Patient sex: F
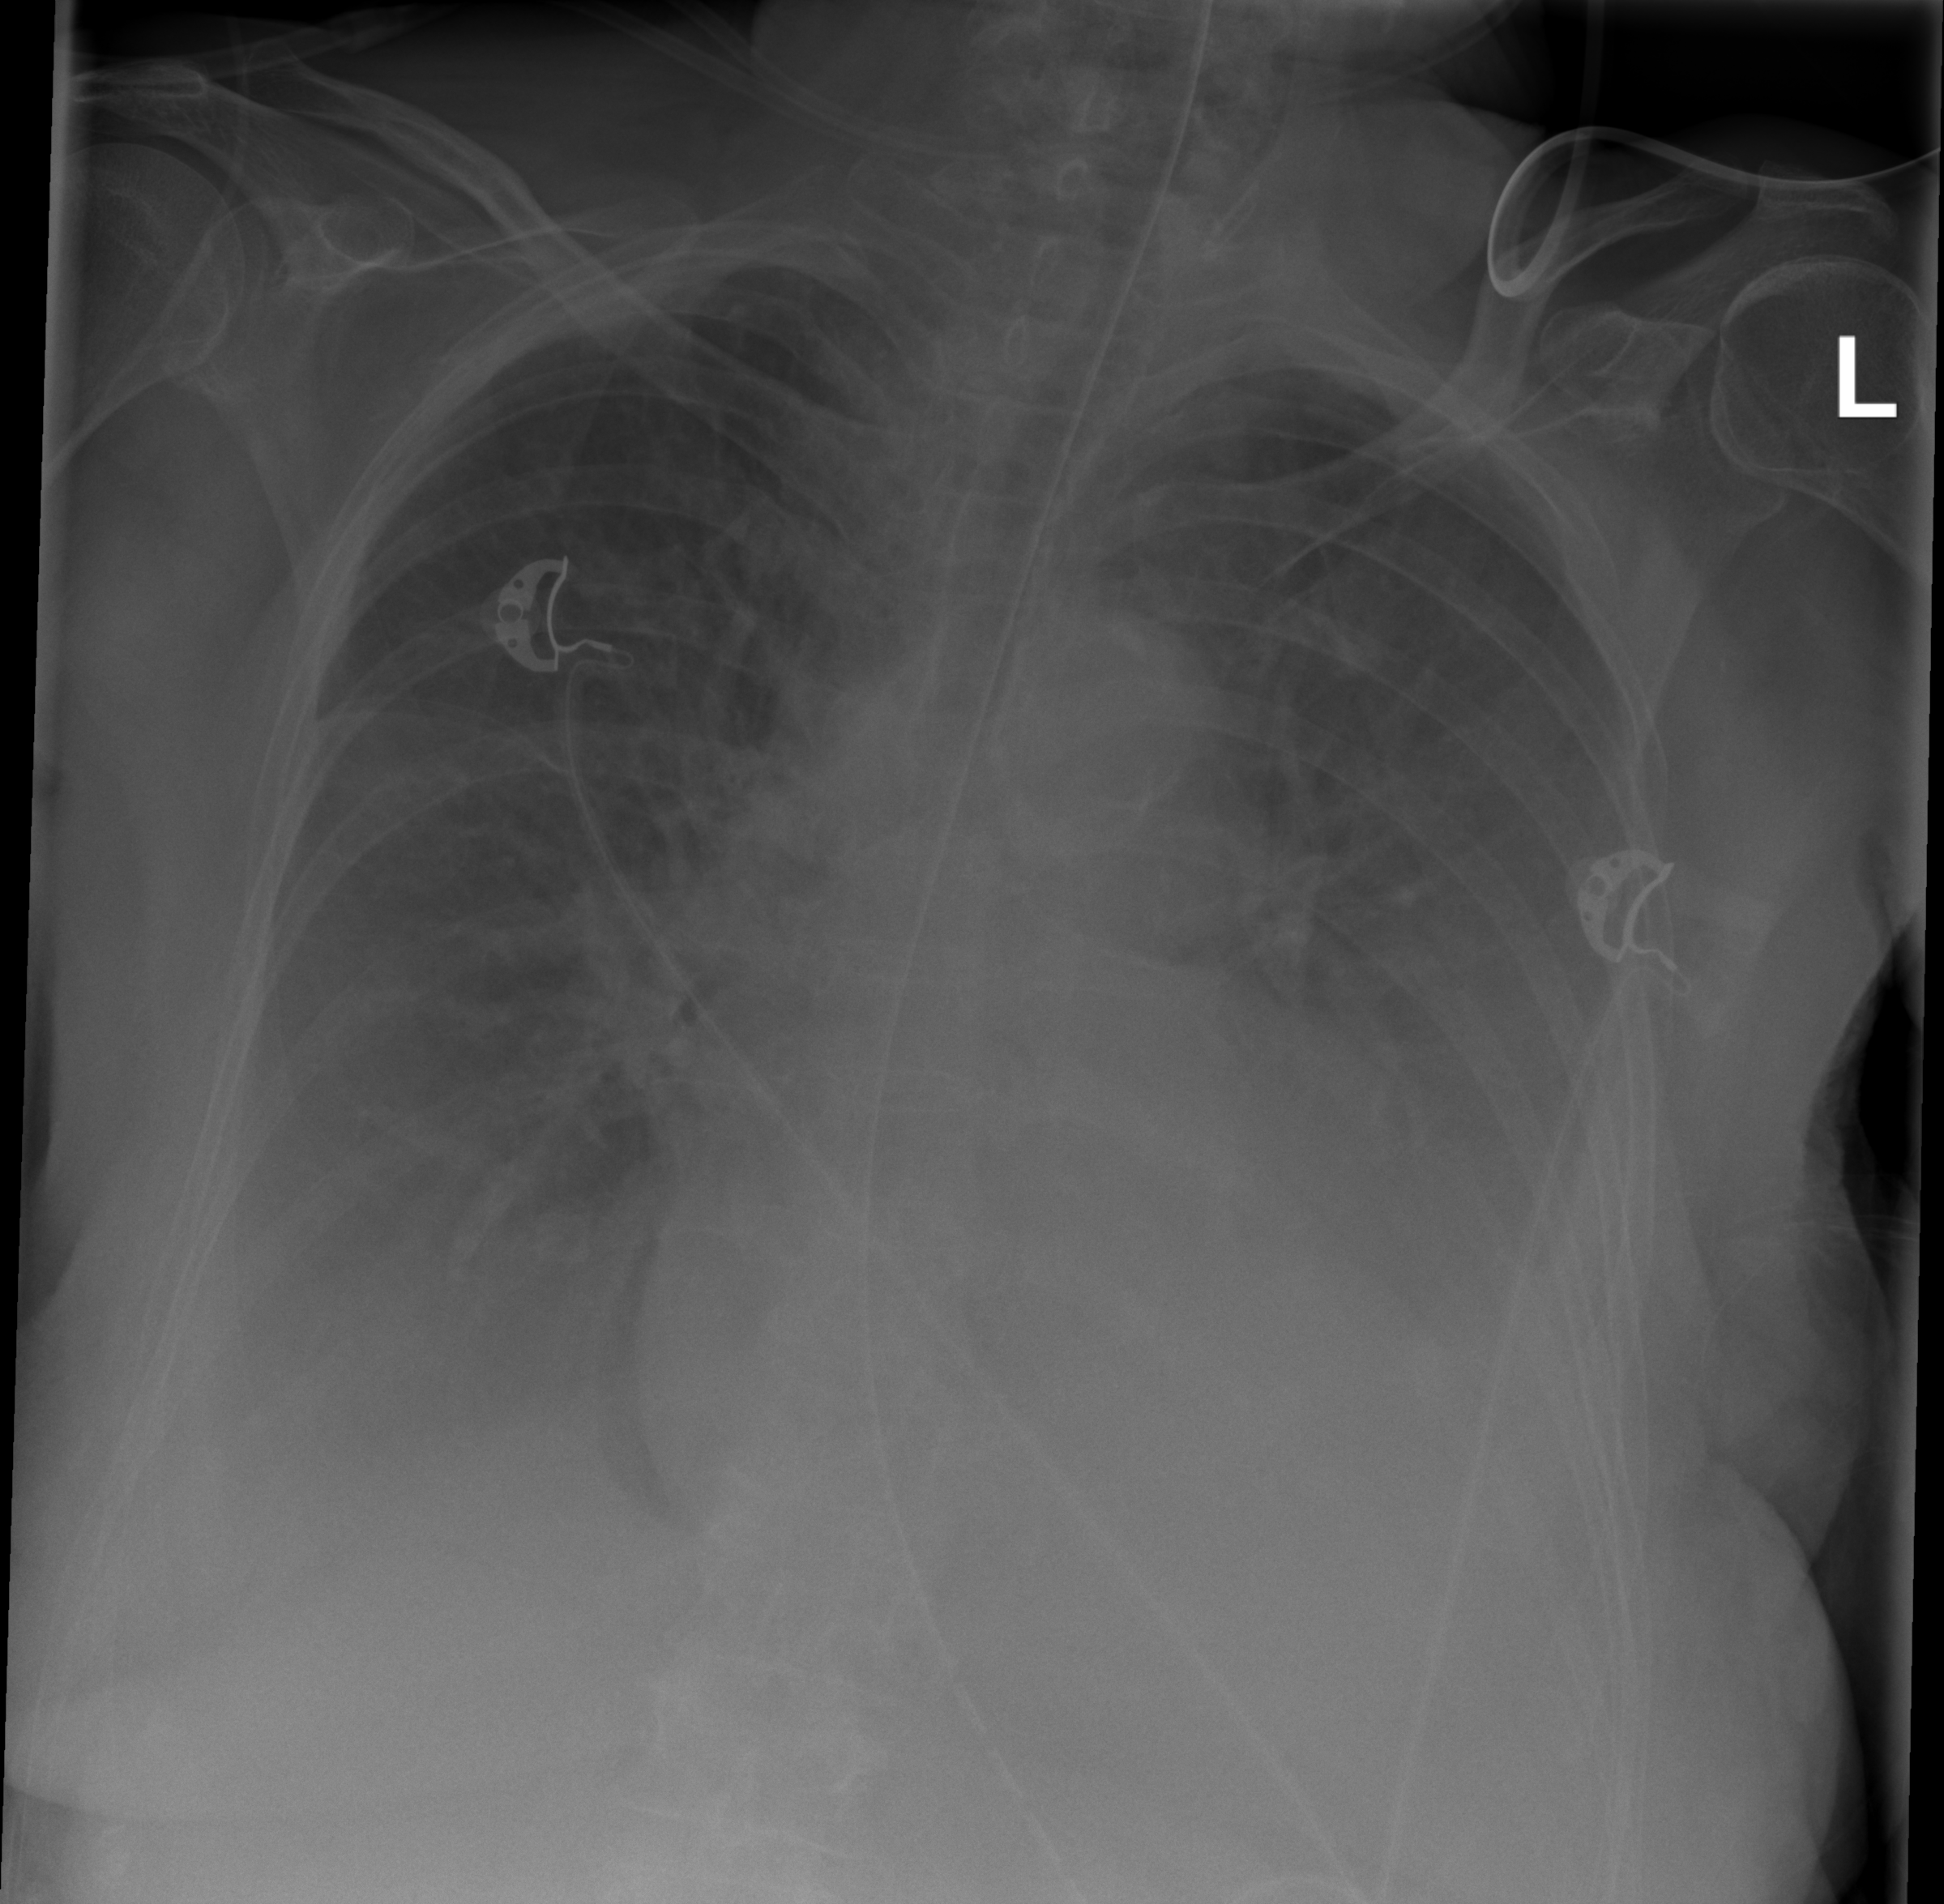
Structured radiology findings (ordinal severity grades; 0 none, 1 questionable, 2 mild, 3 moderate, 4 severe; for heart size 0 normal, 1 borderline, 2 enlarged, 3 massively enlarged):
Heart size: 2
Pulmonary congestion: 2
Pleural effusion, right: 3
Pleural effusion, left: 3
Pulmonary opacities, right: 0
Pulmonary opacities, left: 0
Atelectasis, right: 2
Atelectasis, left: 3